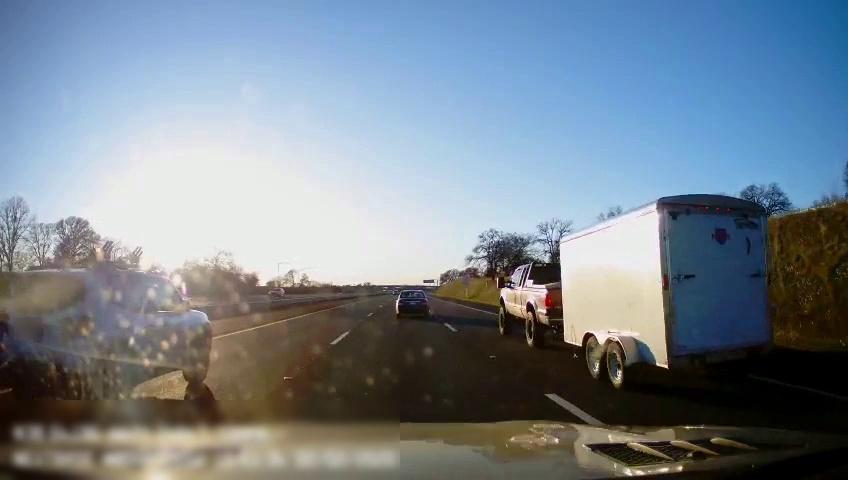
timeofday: Day
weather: Cloudy
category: Drivable Space
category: Vehicles | Car
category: Vehicles | Car
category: Vehicles | Other LV
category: Vehicles | Truck
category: Vehicles | SUV
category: Lanes | Alternate Lane
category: Lanes | Current Lane
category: Lanes | Current Lane
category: Lanes | Alternate Lane
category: Traffic | Signs